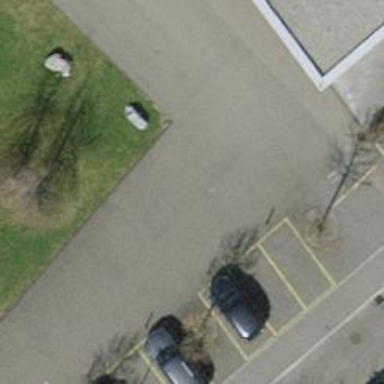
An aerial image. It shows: Bollard barrier.